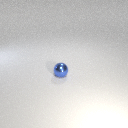
small blue metal sphere